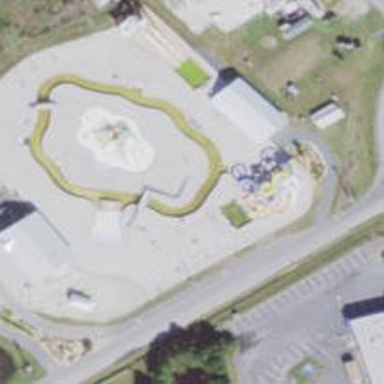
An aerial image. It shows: Water slide attraction.